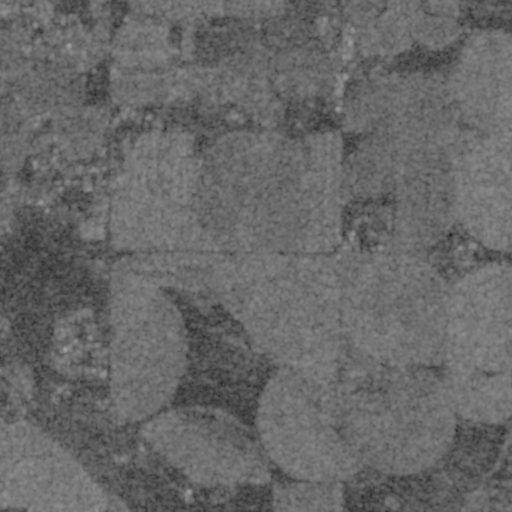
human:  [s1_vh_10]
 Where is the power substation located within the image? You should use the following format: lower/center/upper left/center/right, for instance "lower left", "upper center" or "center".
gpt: The power substation is located in the center left of the image.
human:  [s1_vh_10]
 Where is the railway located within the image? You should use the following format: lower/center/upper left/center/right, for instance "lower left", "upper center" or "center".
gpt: The railway is located in the upper left of the image.
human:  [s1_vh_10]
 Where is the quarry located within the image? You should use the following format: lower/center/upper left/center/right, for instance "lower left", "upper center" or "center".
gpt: There is no quarry in the image.

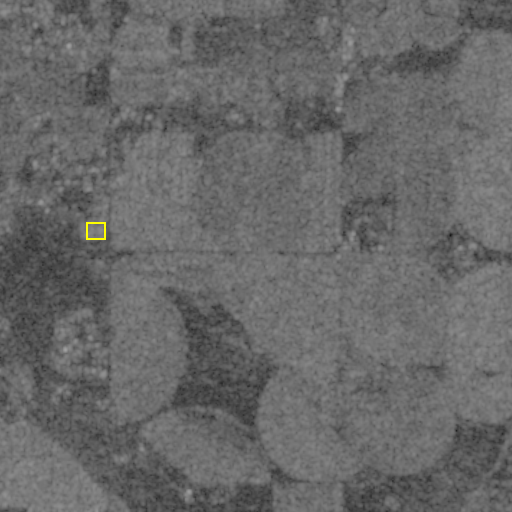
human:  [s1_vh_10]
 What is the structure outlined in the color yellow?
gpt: The structure outlined in yellow is a power substation.
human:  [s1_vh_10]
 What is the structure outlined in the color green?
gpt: There is no green outline.